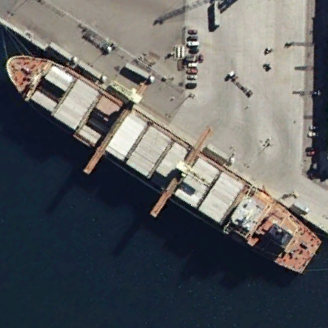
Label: Cargo_ship